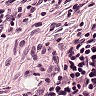
Metastatic tissue present: no